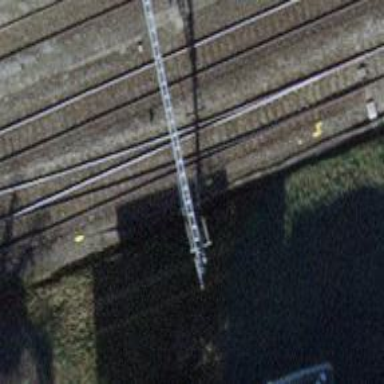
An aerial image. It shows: Solitary milestone along the railway.